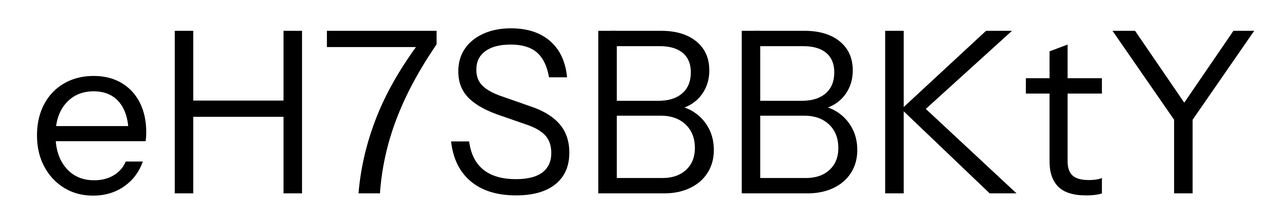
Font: InstrumentSans_Regular